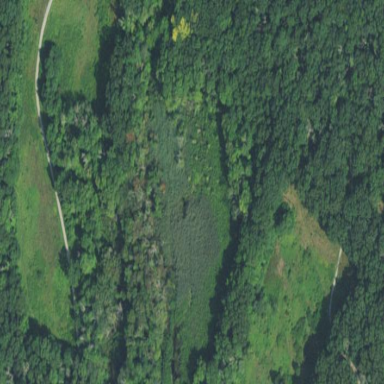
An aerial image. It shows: Swampy wetland area.